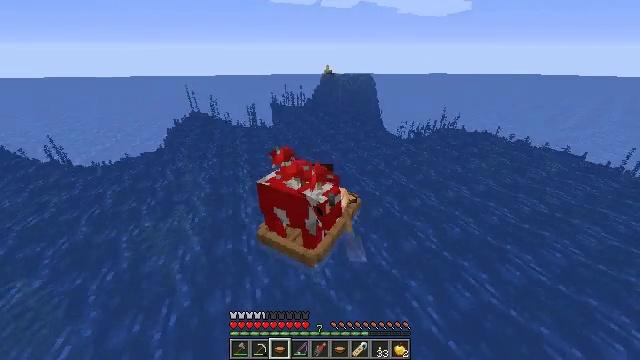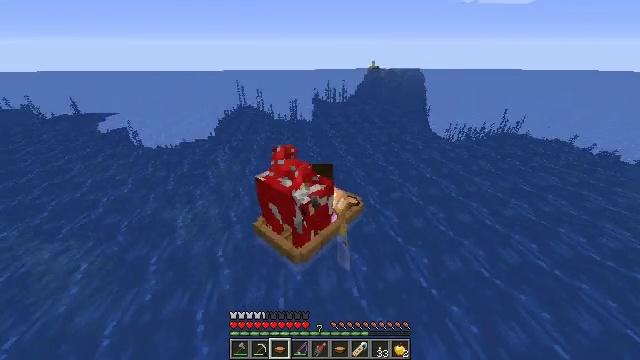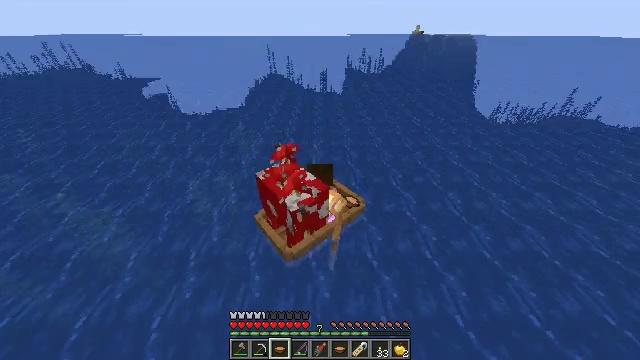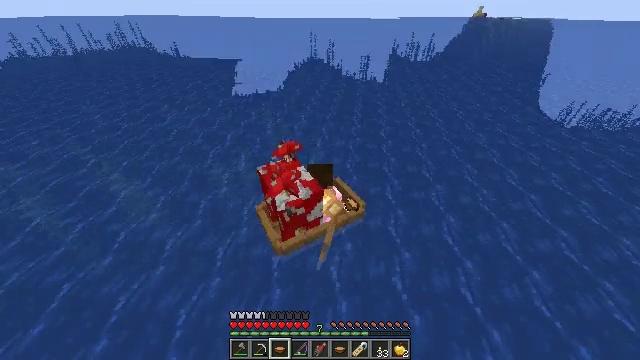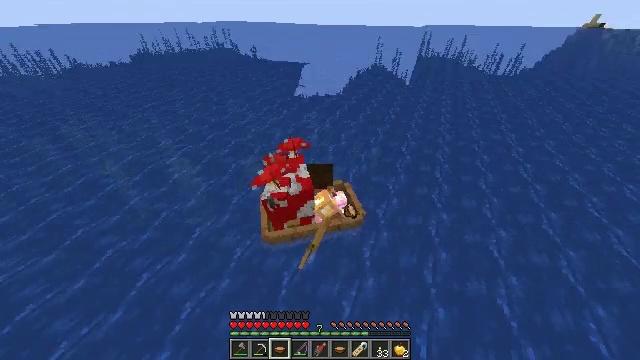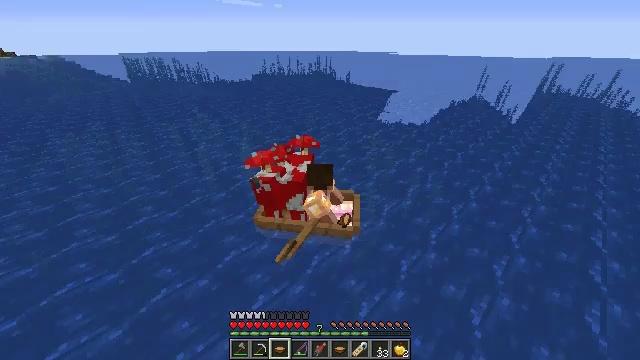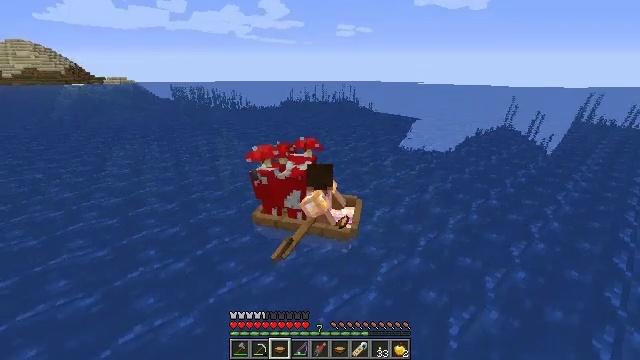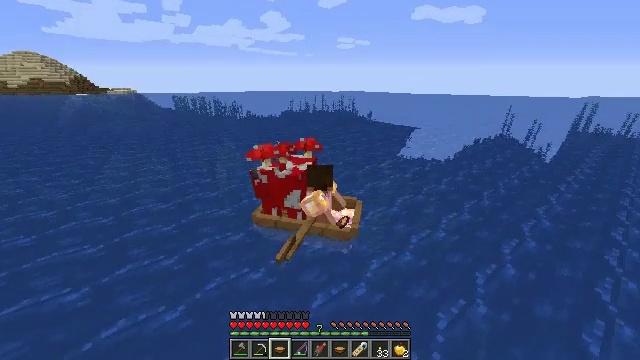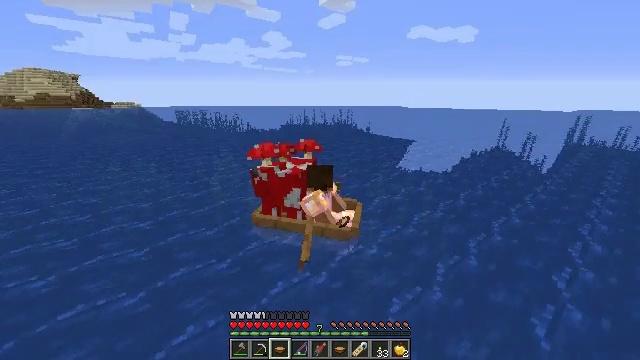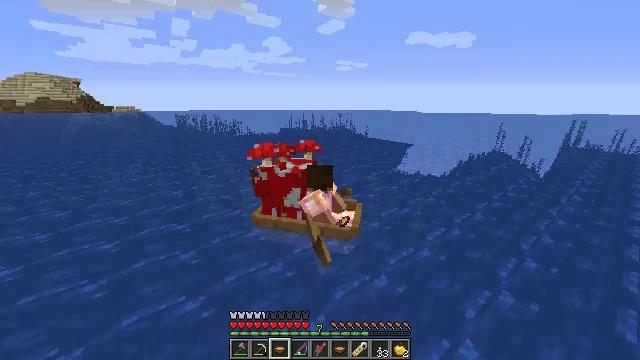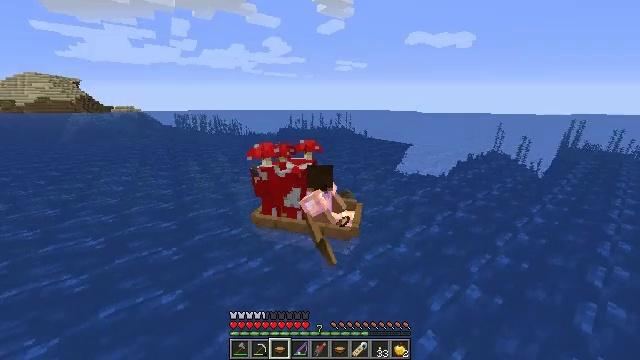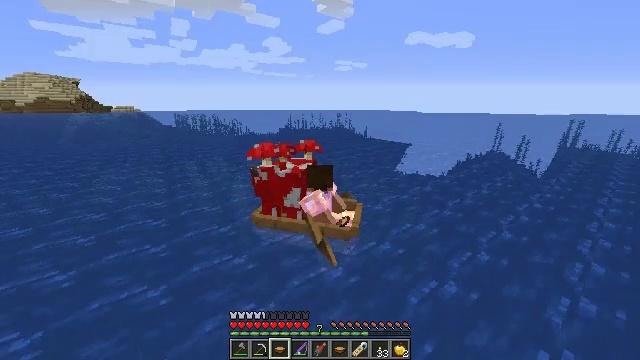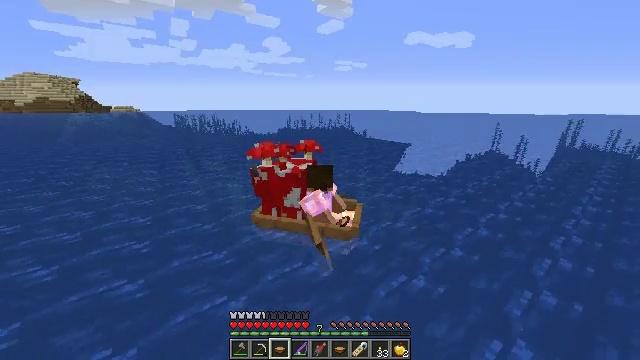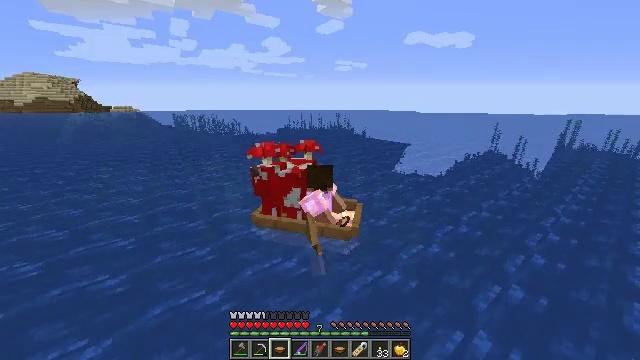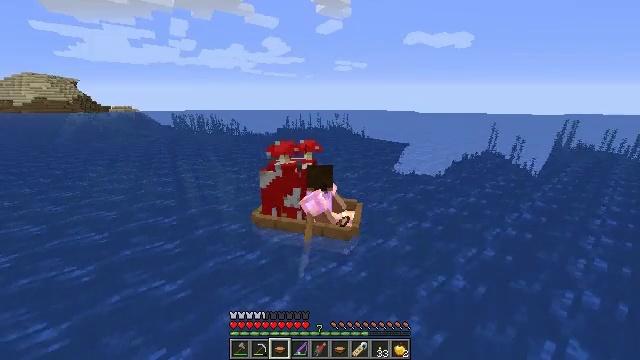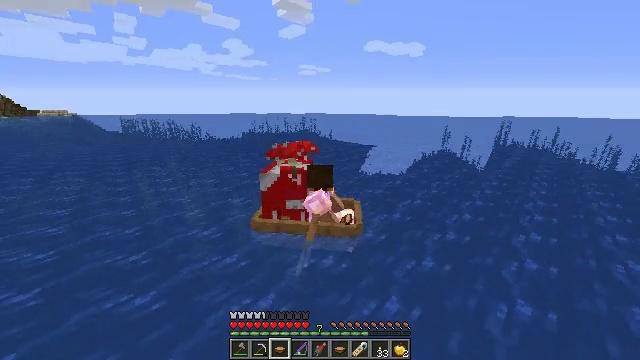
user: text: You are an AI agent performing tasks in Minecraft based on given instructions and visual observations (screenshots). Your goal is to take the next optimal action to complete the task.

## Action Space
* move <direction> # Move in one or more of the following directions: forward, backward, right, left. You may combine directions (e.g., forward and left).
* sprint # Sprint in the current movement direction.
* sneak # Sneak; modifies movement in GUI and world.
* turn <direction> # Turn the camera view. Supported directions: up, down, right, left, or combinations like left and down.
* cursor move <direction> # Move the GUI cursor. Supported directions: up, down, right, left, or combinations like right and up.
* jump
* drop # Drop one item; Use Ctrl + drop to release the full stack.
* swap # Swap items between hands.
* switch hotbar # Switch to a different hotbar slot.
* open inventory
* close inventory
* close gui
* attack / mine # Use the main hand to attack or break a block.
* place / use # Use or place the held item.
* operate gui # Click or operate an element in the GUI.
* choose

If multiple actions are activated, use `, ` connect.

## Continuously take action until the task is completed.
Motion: motion action
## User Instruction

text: Remove a name tag from the inventory.
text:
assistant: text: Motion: move forward, turn left and down
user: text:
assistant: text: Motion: move forward, turn left and down
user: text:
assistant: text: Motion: move forward, turn left and down
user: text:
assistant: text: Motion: move forward, turn left and up
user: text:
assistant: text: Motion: move forward, turn left and up
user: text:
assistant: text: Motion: move forward, turn left and up
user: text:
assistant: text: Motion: move forward, turn left and up
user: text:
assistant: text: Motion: move forward, turn left and up
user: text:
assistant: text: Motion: move forward, turn left and up
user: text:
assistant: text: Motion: move forward
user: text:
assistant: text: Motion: move forward
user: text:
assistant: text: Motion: move forward
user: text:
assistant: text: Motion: move forward
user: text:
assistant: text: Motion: move forward
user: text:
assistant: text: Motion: move forward, turn right
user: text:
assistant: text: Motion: move forward, turn right
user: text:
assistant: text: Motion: move forward, turn right
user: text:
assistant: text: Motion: move forward, turn right
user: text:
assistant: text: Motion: move forward, turn right
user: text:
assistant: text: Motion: move forward
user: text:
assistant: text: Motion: move forward
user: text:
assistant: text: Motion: move forward
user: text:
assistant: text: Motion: move forward
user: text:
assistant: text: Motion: move forward
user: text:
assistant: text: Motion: move forward
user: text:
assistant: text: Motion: move forward
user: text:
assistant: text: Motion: move forward
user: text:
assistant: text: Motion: move forward
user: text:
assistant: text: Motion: move forward
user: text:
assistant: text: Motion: move forward